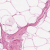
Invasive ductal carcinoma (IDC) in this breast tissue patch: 0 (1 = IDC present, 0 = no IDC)